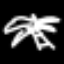
Label: palm tree